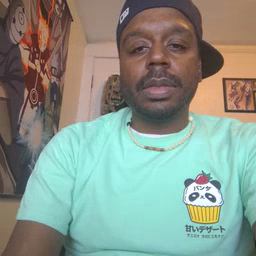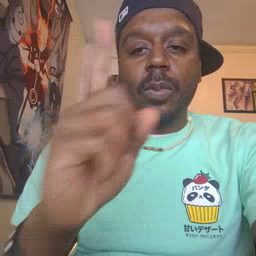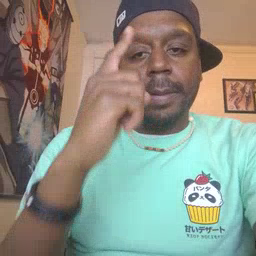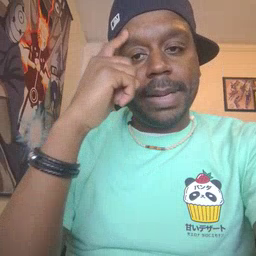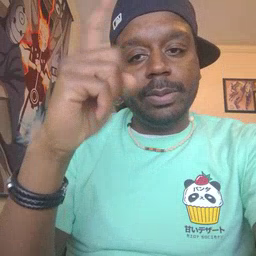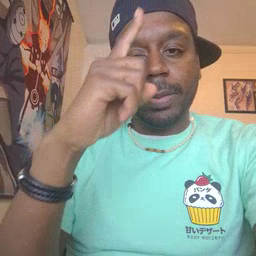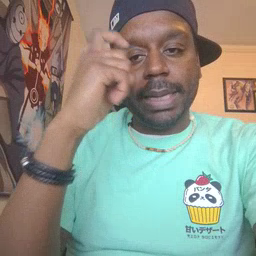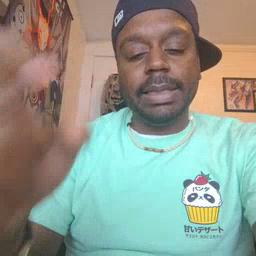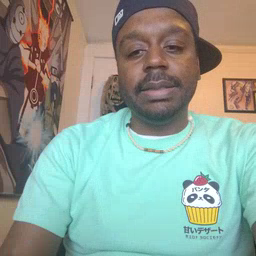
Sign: penny